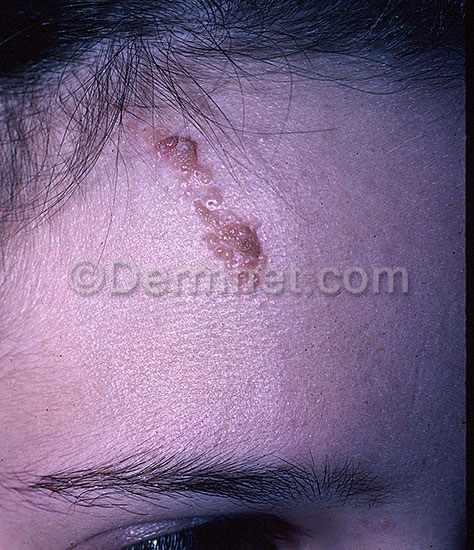
Disease: Seborrheic Keratoses and other Benign Tumors